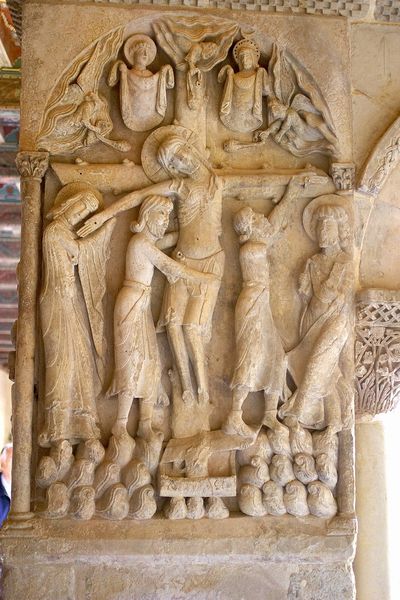
Titel: S. Domingo de Silos
Standort: Burgos (EU - E)
Schlagwörter: himmel, marmor, säule, weiss, alt, schädel, stein, erde, kirche, engel, man, nagel, nägel, foto, kreuz, dom, kapitell, photo, heiligenschein, christus, jesus, kreuzabnahme, kreuzigung, maria, got, bildhauer, christ, kalvarienberg, halbrelief, saint, cathedral